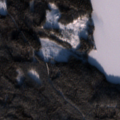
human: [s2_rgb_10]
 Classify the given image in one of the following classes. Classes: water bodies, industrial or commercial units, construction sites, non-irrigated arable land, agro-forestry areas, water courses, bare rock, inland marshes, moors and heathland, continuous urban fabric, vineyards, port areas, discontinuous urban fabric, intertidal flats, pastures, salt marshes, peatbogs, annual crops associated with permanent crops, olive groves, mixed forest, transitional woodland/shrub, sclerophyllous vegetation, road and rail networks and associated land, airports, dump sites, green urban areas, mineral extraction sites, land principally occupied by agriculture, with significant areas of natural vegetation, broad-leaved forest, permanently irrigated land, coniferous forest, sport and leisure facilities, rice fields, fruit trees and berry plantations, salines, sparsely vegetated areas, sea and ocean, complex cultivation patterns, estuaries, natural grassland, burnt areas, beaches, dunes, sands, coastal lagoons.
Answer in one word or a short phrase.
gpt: coniferous forest, mixed forest, water bodies